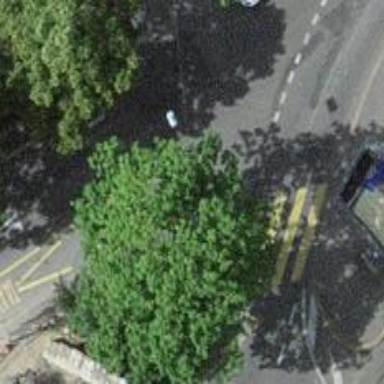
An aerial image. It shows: Bollard.